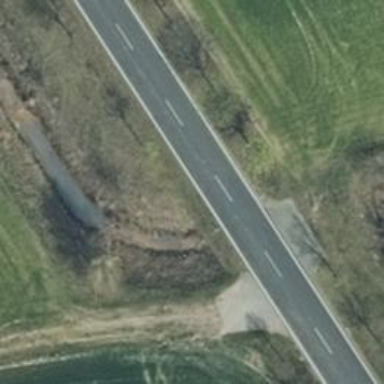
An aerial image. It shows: Tertiary road on asphalt surface on bridge.